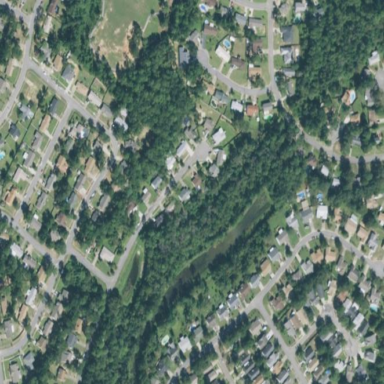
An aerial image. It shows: Residential area consisting of single-family homes.